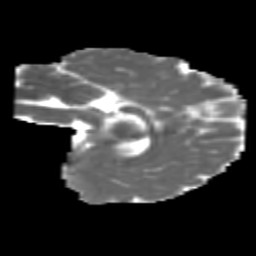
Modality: MD
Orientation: sagittal
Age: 7
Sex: female
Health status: healthy